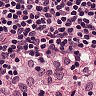
Metastatic tissue present: no